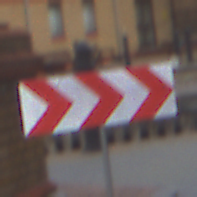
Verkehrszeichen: RichtungstafelnInKurvenGrossLinks
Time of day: MorningAfternoon
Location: Outdoor (Urban)
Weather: Overcast
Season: NotSpecified
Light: Natural